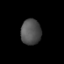
Tissue: prostate
Cell type: T cells
Senescence score: 0.3273
Nuclear area (px): 507
Mean DAPI intensity: 81.034